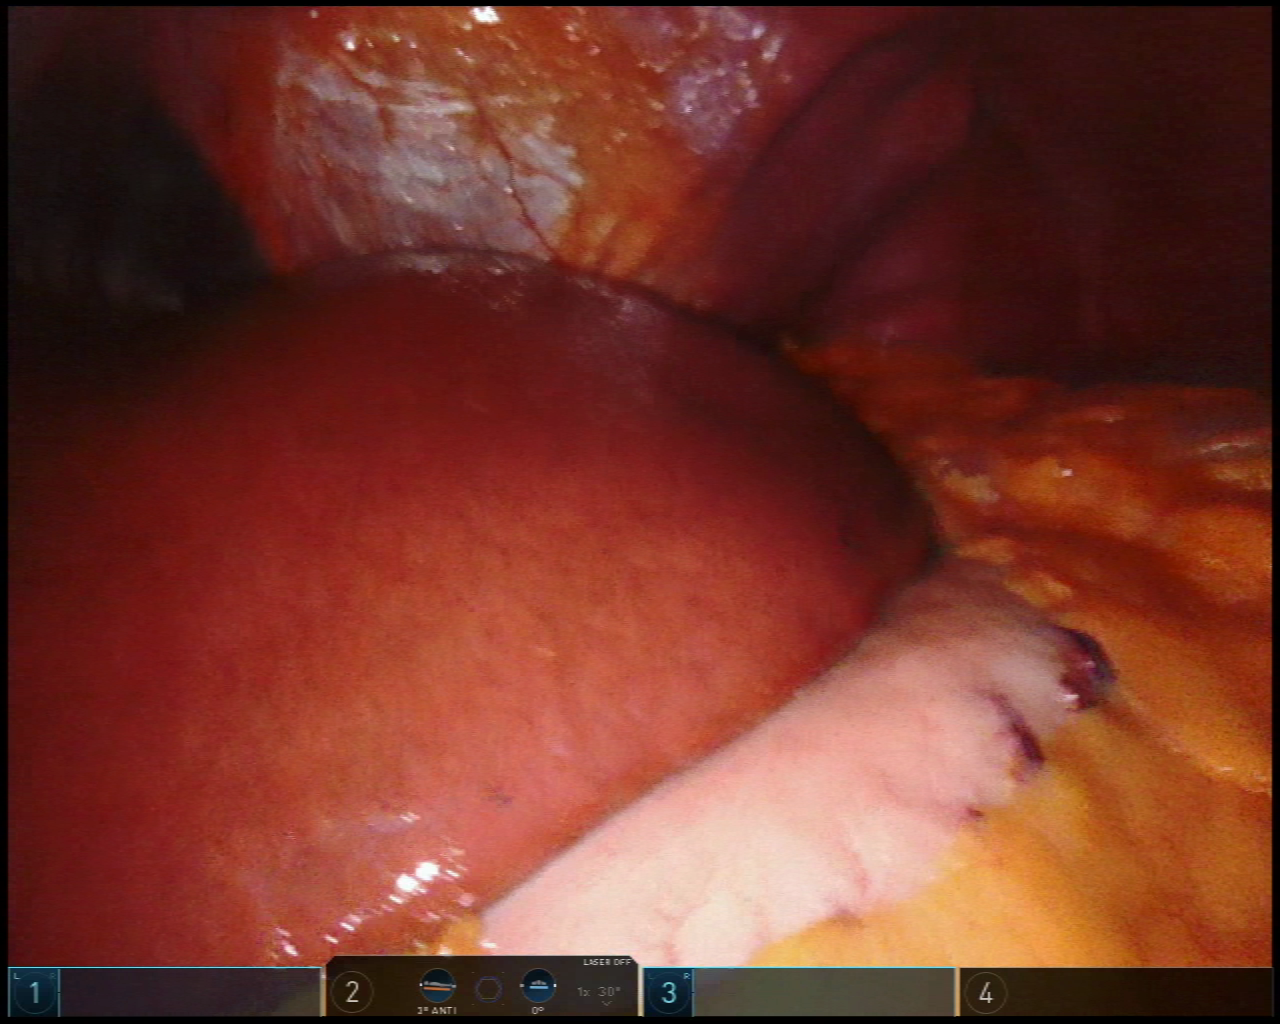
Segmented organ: liver
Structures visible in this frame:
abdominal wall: yes
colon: no
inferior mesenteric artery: no
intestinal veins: no
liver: yes
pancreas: no
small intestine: no
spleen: no
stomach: yes
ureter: no
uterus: no
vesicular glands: no